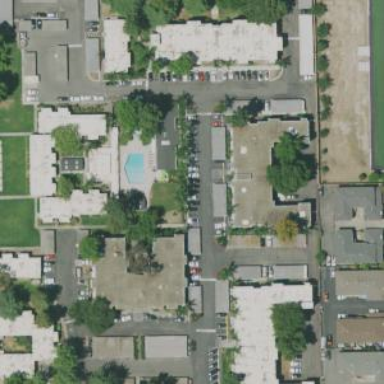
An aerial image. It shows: Residential area with apartments.